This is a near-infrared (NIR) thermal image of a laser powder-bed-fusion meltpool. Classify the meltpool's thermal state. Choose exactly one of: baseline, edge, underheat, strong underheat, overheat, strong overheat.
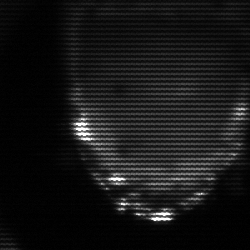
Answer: edge